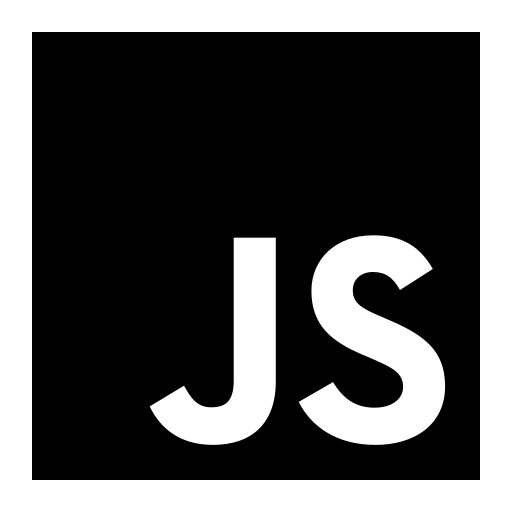
Tags: icon, FontAwesome, fa-icon, brand, js